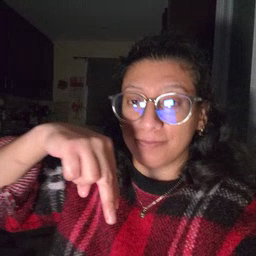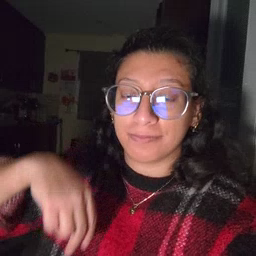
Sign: dance